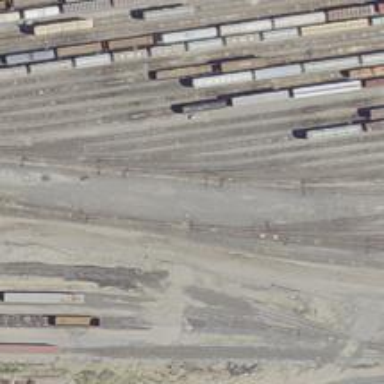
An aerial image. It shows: Railway yard in service.